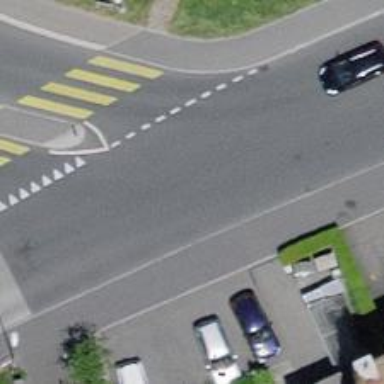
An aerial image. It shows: Asphalt residential road with dedicated cycle lane.